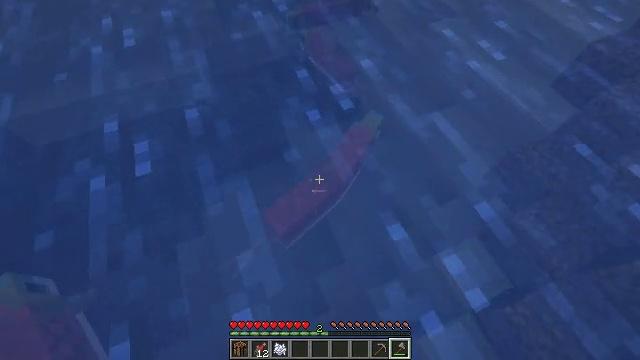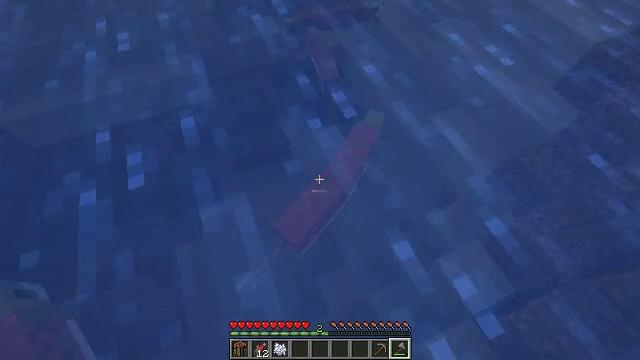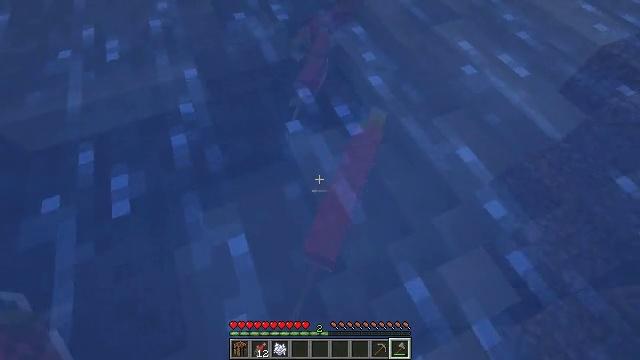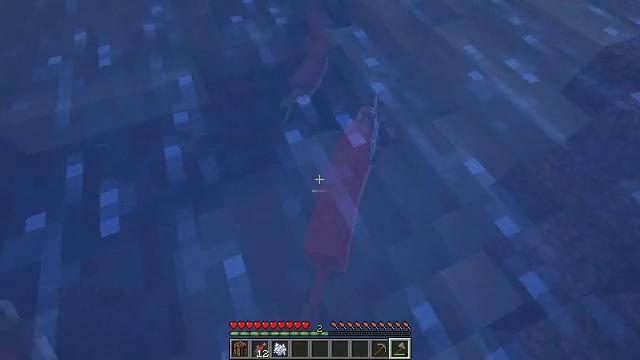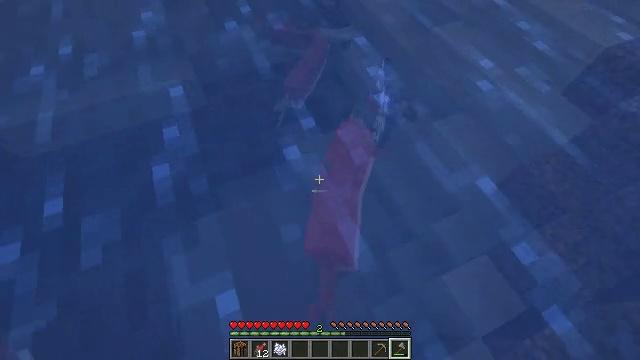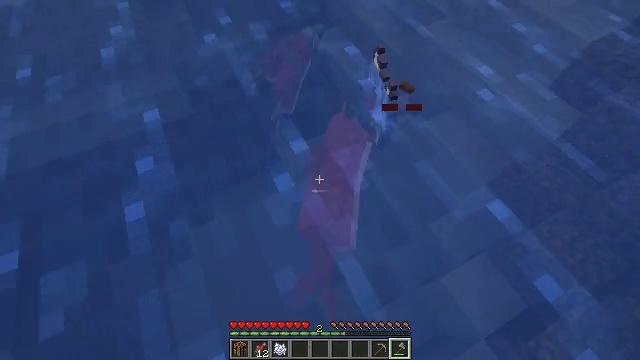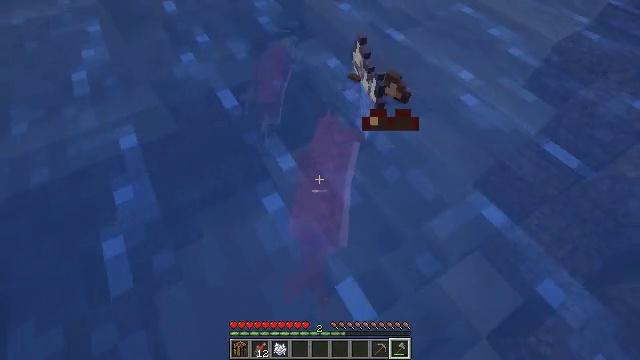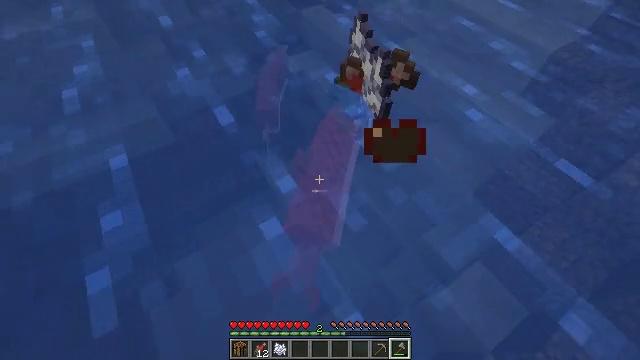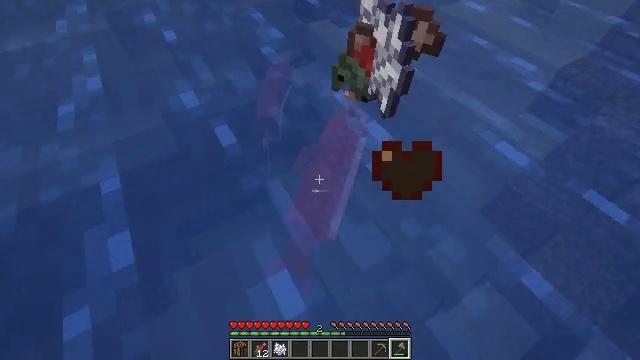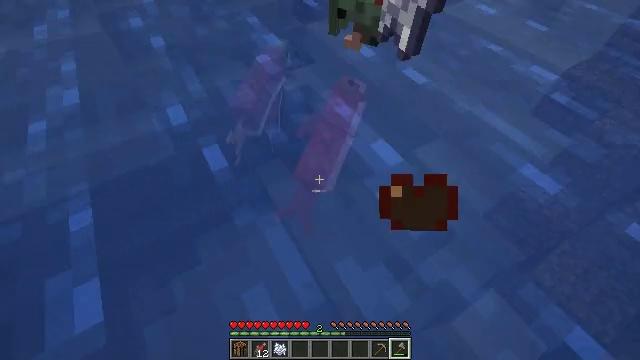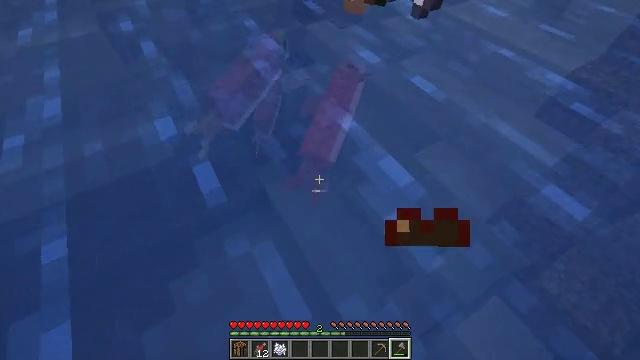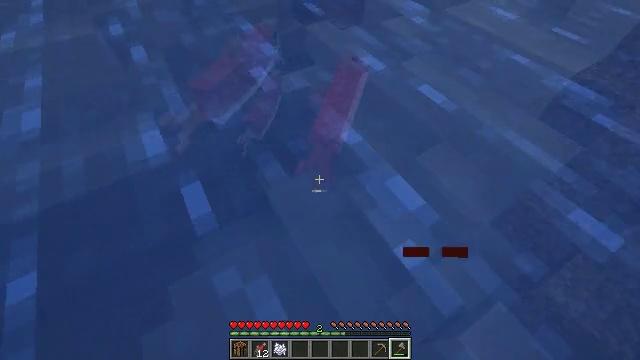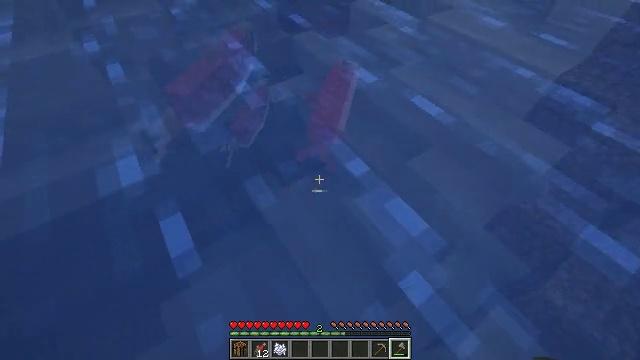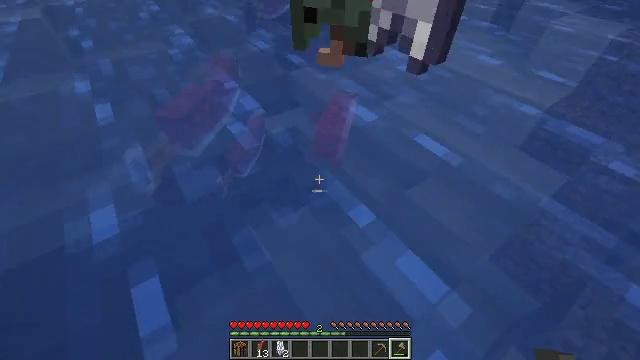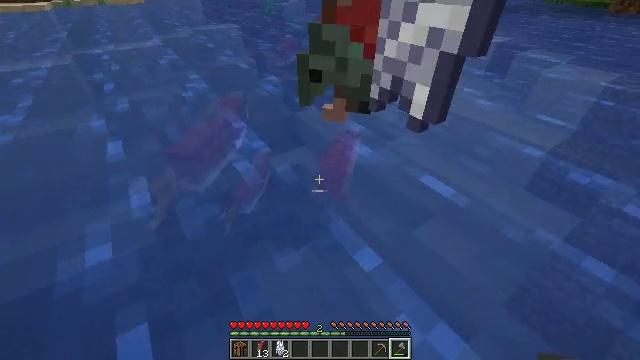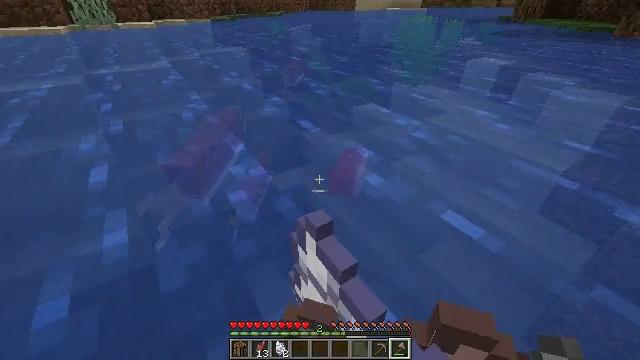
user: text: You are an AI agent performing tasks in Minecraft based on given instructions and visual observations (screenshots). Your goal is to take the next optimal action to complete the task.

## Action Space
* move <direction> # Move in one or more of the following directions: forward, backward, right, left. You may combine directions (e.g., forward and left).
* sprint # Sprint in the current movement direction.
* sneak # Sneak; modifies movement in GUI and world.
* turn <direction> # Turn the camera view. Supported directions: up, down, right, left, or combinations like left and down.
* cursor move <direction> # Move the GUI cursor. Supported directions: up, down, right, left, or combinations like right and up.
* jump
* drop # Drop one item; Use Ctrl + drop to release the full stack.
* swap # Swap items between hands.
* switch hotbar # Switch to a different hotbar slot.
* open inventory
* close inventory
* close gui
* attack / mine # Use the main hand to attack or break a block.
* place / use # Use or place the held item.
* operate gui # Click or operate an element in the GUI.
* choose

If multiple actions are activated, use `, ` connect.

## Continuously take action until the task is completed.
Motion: motion action
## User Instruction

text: Kill aquatic mobs.
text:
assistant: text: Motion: move forward, sprint, attack / mine
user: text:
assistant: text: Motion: move forward, sprint
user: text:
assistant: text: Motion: move forward, sprint
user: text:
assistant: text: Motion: move forward, sprint
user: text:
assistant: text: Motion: move forward, sprint, turn right
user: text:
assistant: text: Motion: move forward, sprint, turn right and up
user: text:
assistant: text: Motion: move forward, sprint, turn up
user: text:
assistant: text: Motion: move forward, sprint, turn left and up
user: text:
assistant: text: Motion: move forward, sprint
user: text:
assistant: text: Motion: move forward, sprint
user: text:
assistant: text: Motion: move forward, sprint
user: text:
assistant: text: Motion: move forward, sprint, turn right and up
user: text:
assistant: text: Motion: move forward, sprint, turn up
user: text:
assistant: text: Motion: move forward, sprint, turn left and up
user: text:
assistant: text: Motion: move forward, sprint, turn left and up
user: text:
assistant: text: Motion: move forward, sprint, turn left and up
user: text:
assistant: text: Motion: move forward, sprint, turn left and up
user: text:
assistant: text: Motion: move forward, sprint, turn left and up
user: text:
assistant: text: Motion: move forward, sprint, turn left and up
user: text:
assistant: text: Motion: move forward, sprint
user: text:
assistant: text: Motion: move forward, sprint
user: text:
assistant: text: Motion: move forward, sprint, turn left
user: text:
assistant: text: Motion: move forward, sprint, turn left and up
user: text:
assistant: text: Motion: move forward, sprint
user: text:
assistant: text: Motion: move forward, sprint
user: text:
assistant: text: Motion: move forward, sprint, attack / mine
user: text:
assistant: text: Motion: move forward, sprint, attack / mine
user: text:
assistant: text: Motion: move forward, sprint, turn down, attack / mine
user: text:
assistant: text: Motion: move forward, sprint, turn left and down, attack / mine
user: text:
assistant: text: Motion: move forward, sprint, turn down